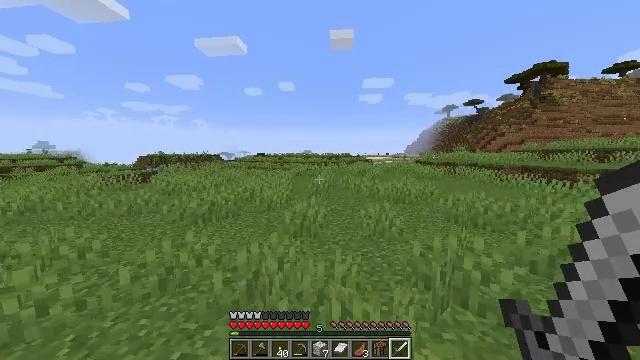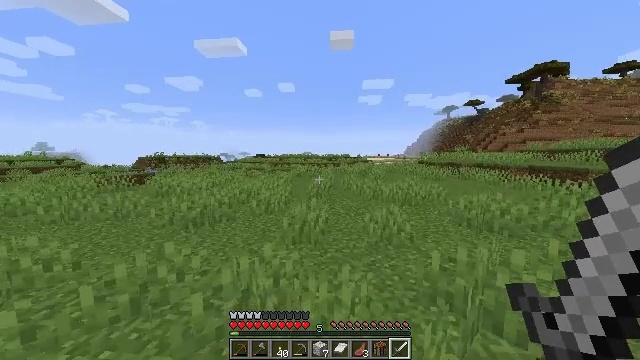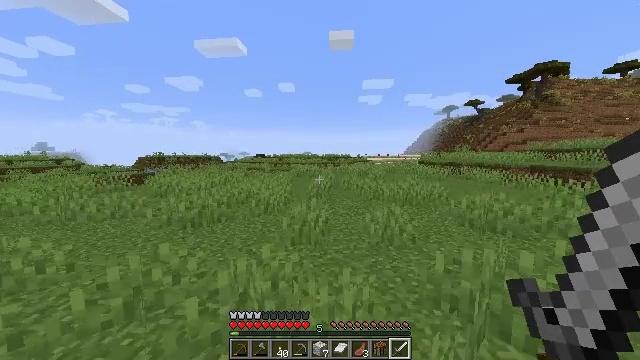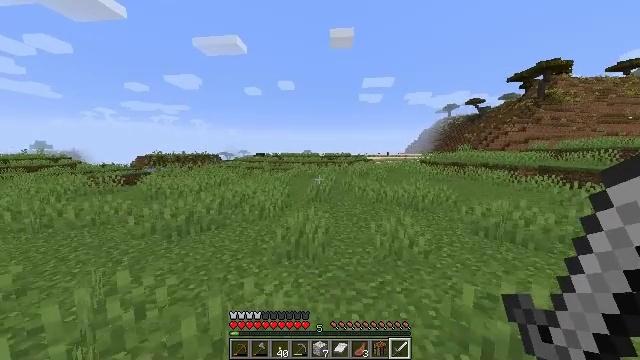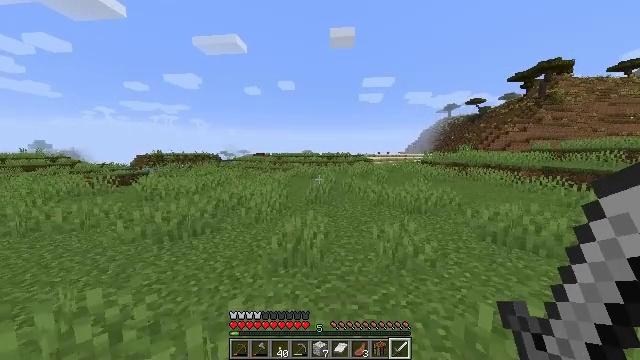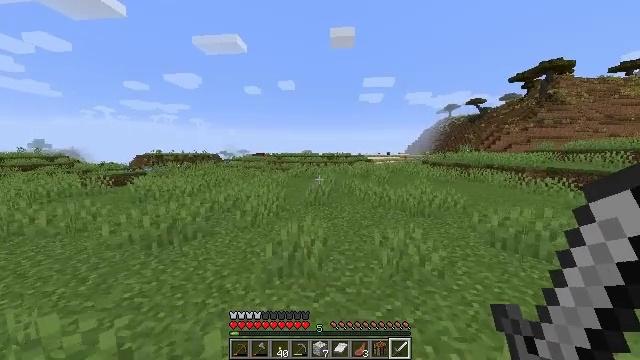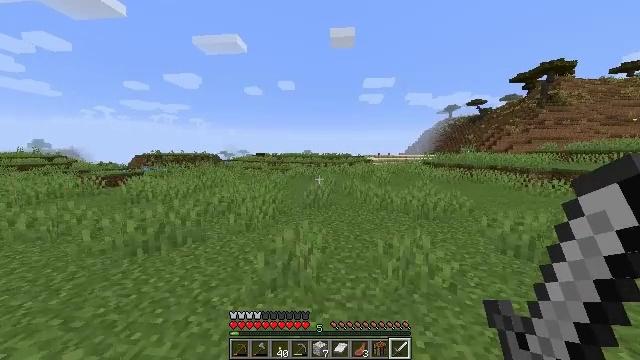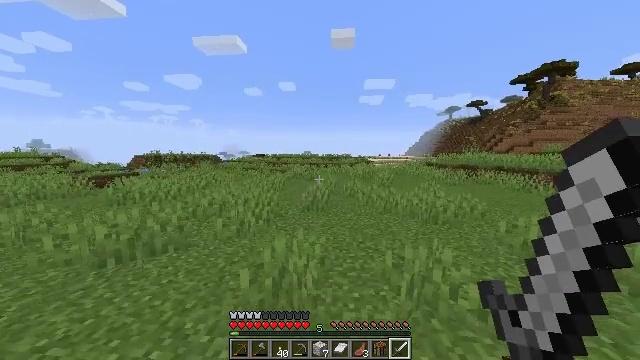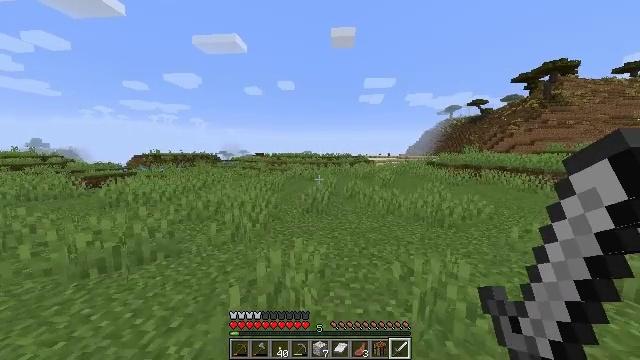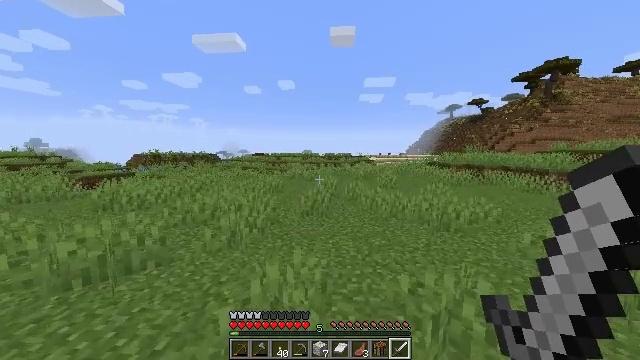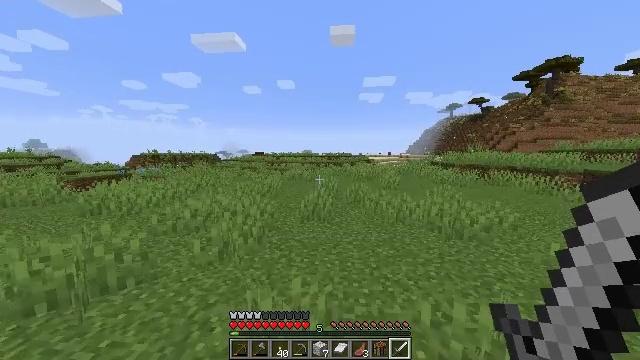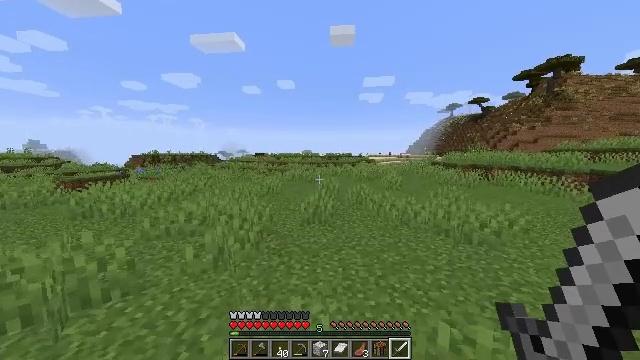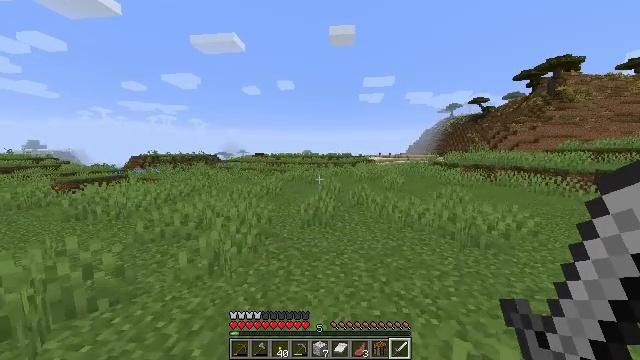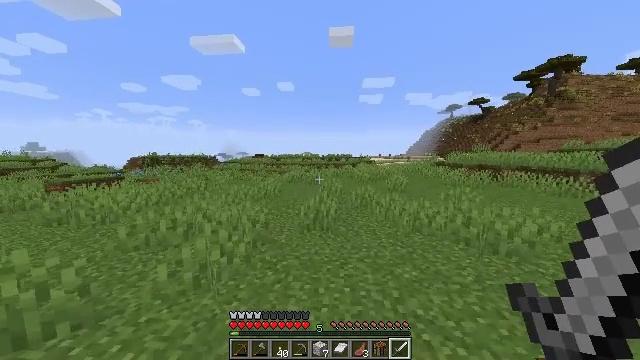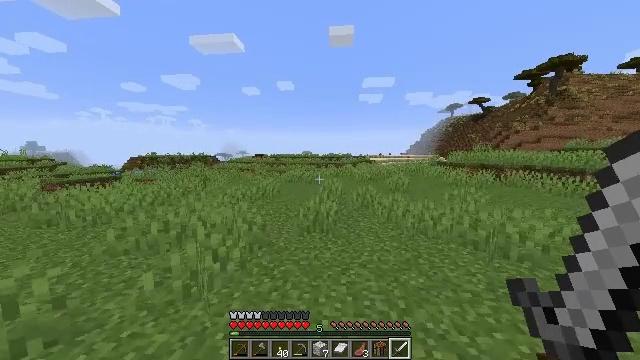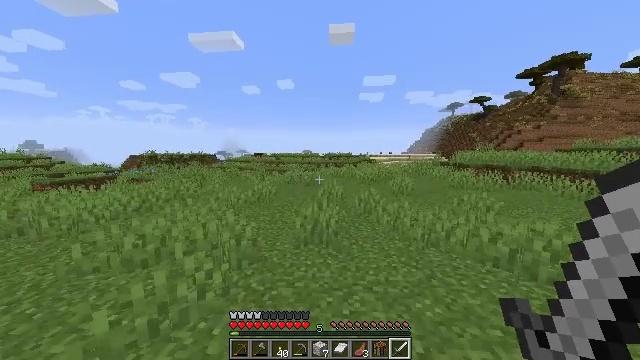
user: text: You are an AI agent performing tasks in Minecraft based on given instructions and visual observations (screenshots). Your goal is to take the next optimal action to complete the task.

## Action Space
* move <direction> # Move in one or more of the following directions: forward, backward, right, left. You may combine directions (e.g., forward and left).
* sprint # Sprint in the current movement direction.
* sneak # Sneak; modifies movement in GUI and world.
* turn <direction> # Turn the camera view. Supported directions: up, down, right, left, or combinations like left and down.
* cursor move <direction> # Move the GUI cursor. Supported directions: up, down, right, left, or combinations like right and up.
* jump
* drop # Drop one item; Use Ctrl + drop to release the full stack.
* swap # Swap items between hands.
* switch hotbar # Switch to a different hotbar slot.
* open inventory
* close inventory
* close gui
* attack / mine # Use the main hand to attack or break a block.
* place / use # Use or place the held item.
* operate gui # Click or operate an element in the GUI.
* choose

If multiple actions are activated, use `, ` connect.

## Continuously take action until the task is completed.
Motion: motion action
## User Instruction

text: Mine the sunflower from the ground.
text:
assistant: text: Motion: move forward, sprint
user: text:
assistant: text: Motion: move forward, sprint
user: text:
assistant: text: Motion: move forward, sprint
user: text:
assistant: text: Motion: move forward, sprint
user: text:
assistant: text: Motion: move forward, sprint
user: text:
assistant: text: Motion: move forward, sprint
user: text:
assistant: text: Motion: move forward, sprint
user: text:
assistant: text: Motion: move forward, sprint
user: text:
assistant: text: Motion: move forward, sprint
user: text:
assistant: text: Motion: move forward, sprint
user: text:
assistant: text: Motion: move forward, sprint
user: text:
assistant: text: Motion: move forward, sprint
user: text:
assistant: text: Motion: move forward, sprint
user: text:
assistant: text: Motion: move forward, sprint
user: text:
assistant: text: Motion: move forward, sprint
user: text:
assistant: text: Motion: move forward, sprint
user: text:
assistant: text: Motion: move forward, sprint
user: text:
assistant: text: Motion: move forward, sprint
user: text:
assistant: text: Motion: move forward, sprint
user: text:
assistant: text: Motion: move forward, sprint
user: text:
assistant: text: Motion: move forward, sprint
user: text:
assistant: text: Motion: move forward, sprint
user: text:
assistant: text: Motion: move forward, sprint
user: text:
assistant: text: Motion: move forward, sprint
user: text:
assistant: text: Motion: move forward, sprint
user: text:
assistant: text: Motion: move forward, sprint
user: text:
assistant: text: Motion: move forward, sprint
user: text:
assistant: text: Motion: move forward, sprint
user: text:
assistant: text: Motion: move forward, sprint
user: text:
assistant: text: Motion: move forward, sprint